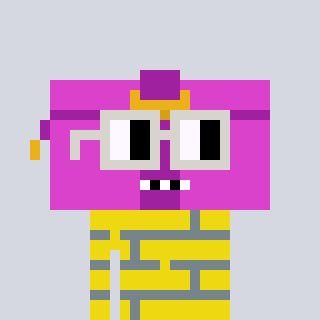
a pixel art character with square light gray glasses, a clutch-shaped head and a yellow-colored body on a cool background